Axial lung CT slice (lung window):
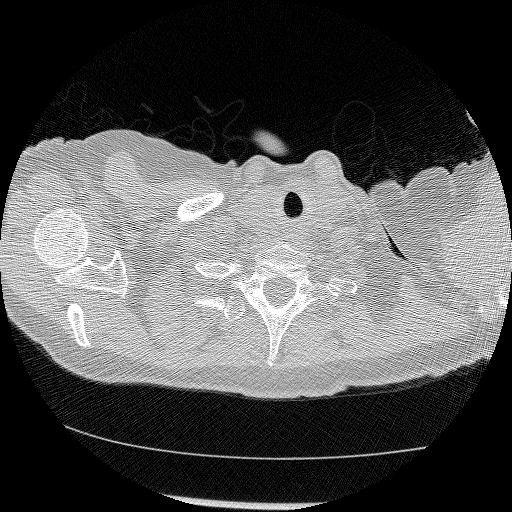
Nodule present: no